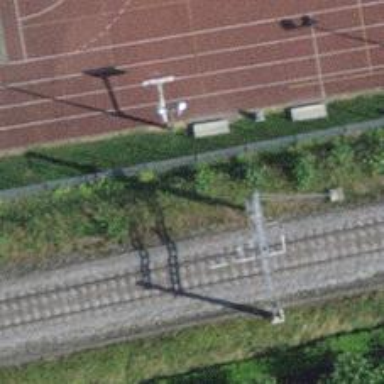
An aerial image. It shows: Railway signal.